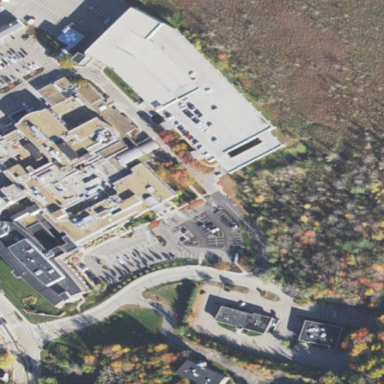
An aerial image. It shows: Hospital providing healthcare services.